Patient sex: M
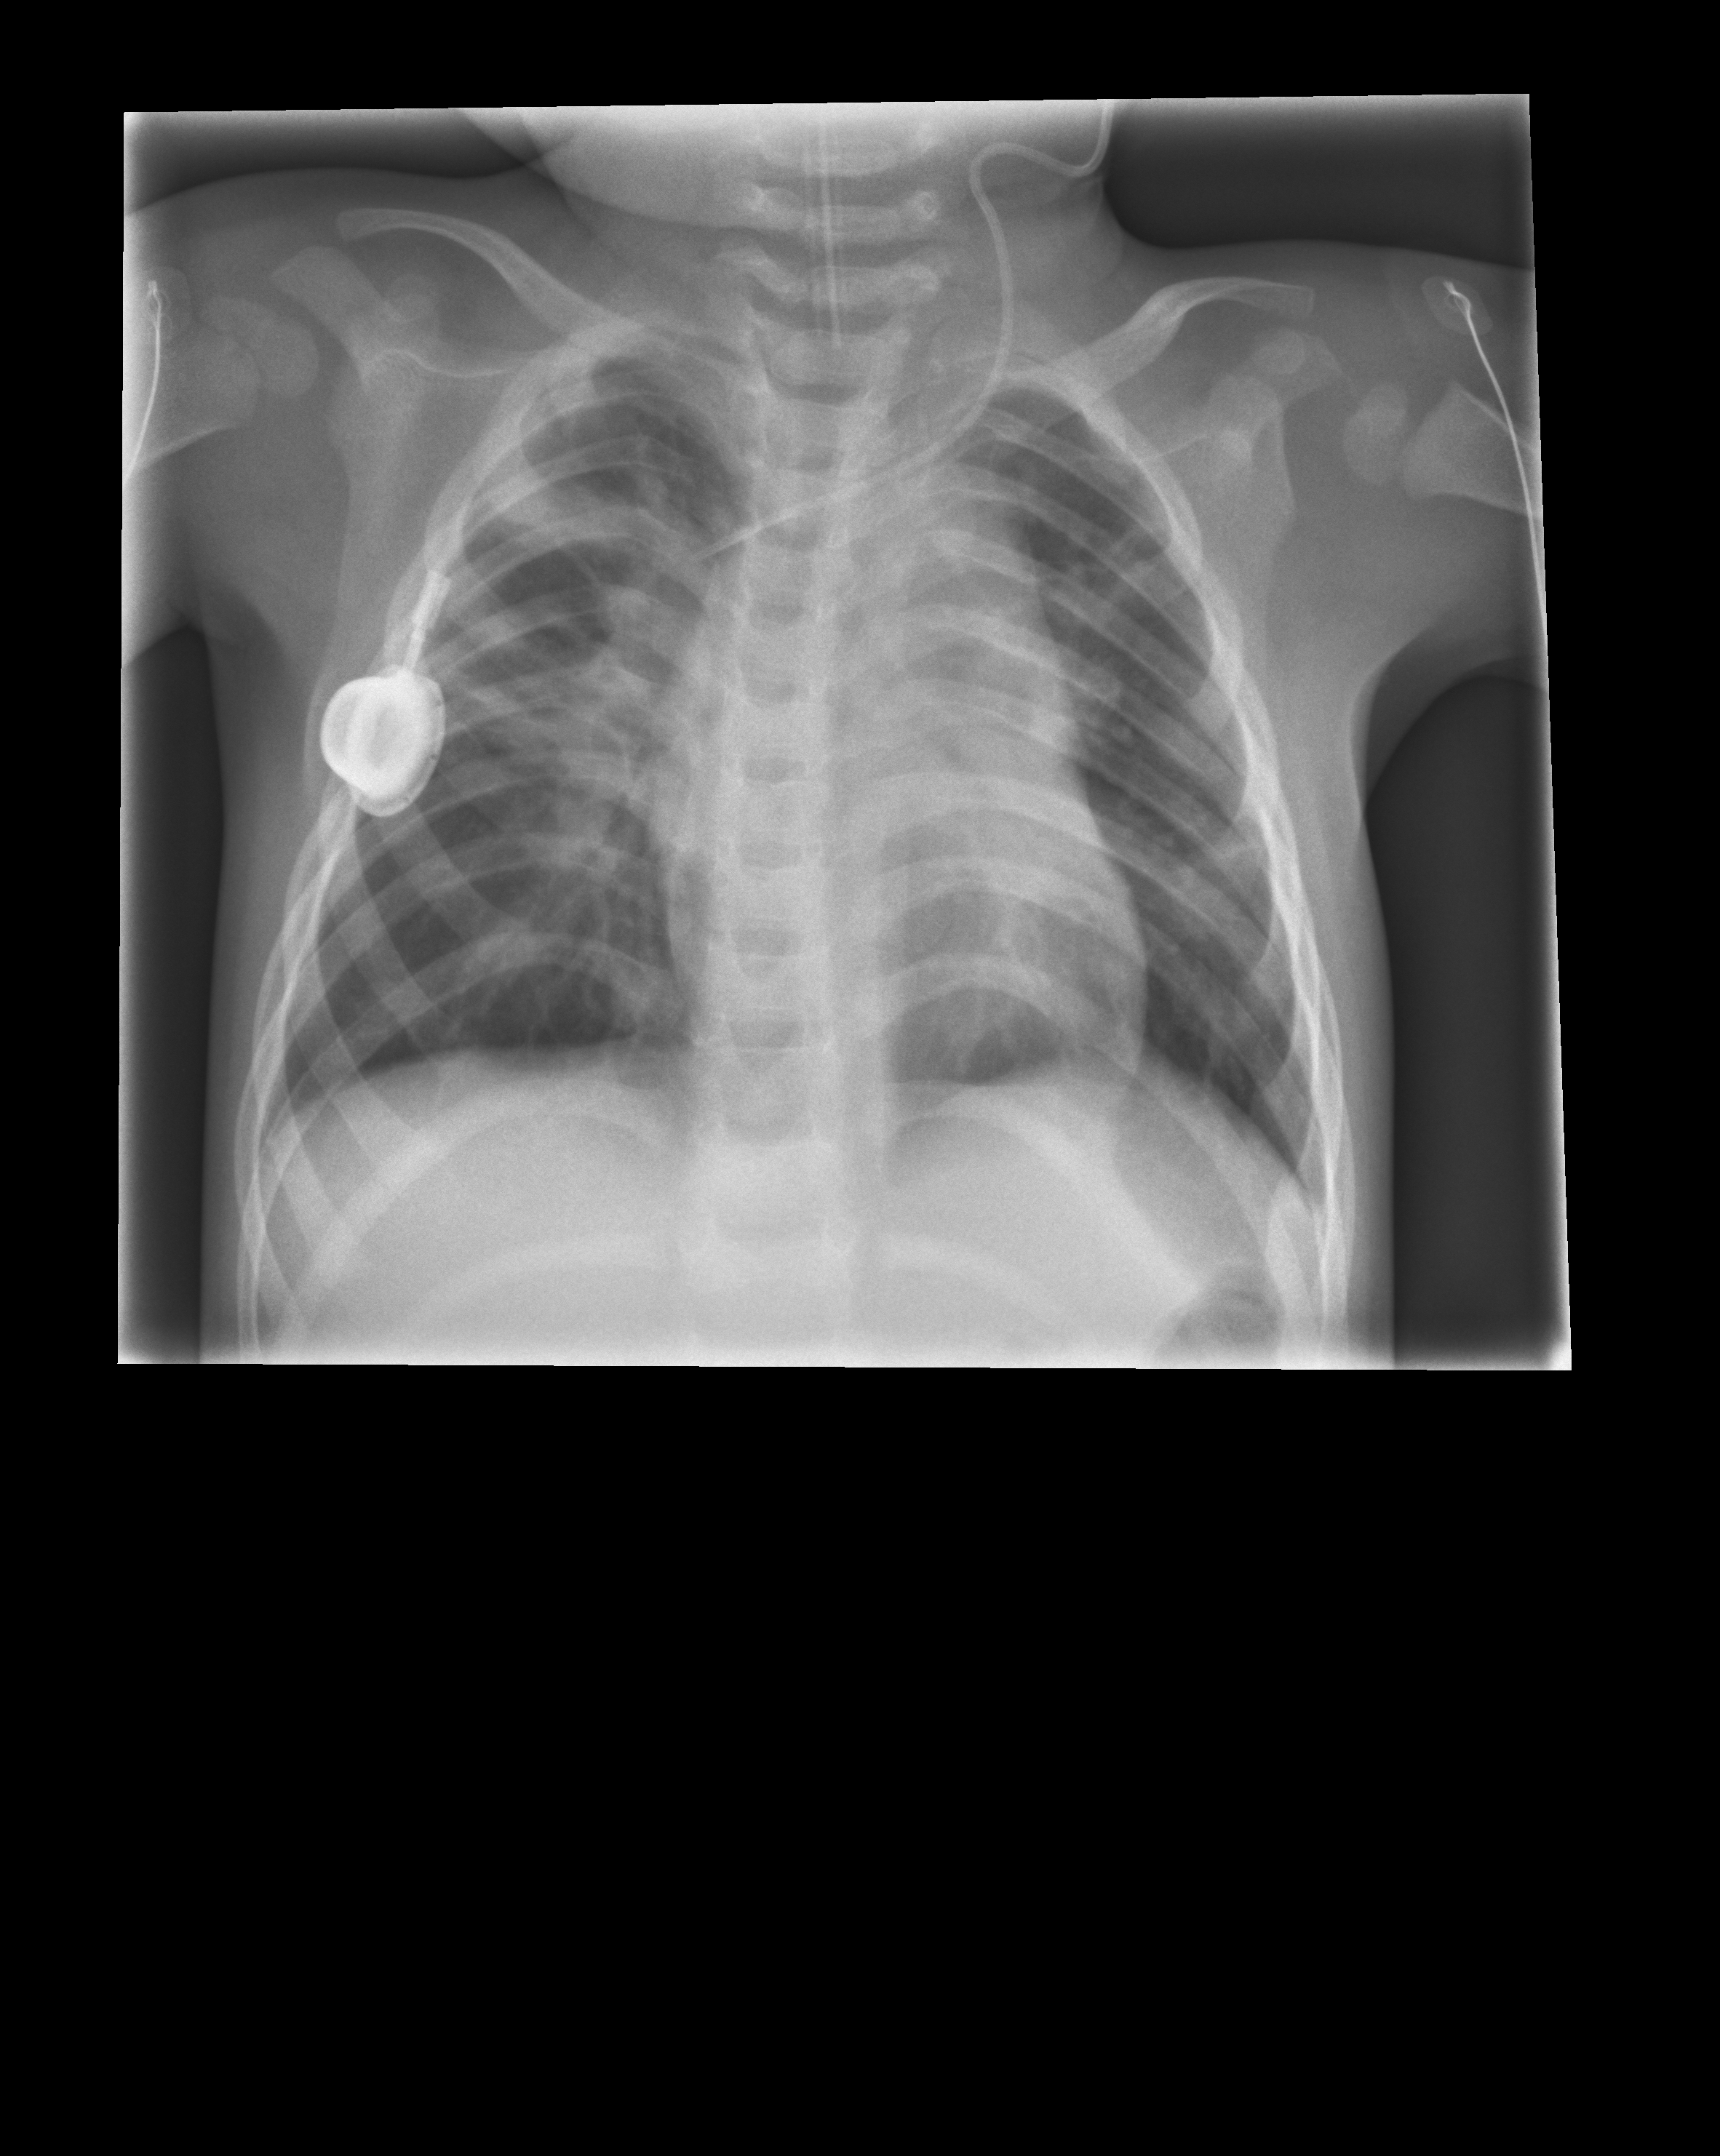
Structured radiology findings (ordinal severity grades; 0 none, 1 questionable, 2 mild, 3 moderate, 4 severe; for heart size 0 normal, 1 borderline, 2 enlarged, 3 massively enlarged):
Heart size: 0
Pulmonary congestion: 0
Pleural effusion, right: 0
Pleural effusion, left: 0
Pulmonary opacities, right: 2
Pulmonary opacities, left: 0
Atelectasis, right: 2
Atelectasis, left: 1